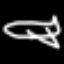
Label: airplane